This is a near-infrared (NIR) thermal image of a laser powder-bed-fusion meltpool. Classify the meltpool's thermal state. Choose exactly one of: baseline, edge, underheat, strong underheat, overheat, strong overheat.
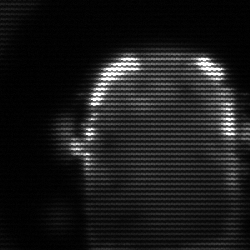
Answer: baseline